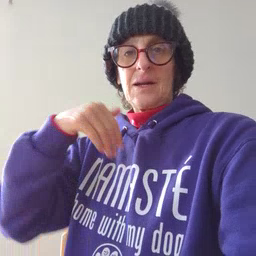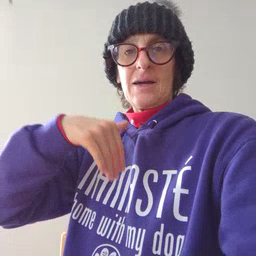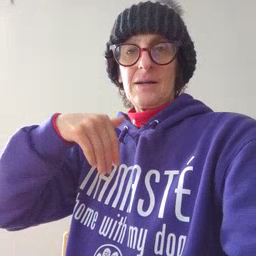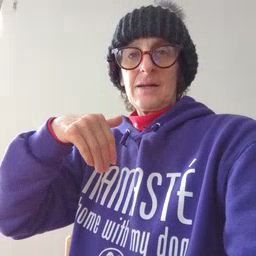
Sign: night